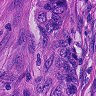
Metastatic tissue present: yes